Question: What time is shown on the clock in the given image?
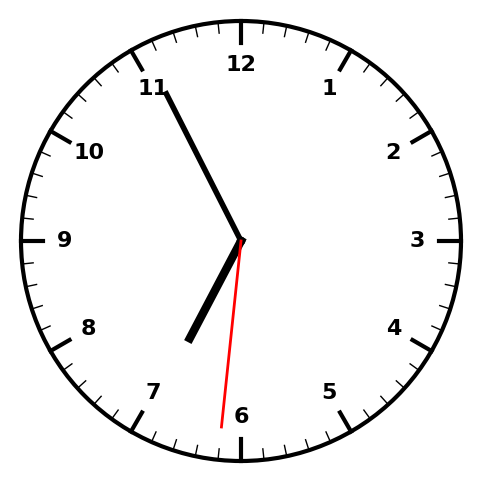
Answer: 06:55:31